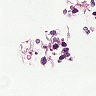
Metastatic tissue present: no